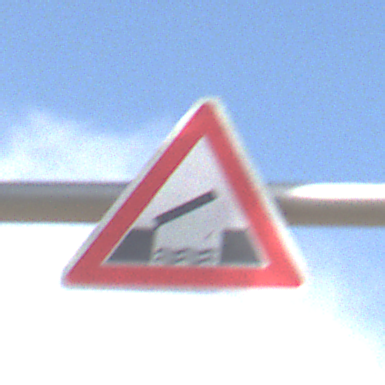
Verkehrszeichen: BeweglicheBruecke
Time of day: Midday
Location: Outdoor (Nature)
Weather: PartlyCloudy
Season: NotSpecified
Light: Natural